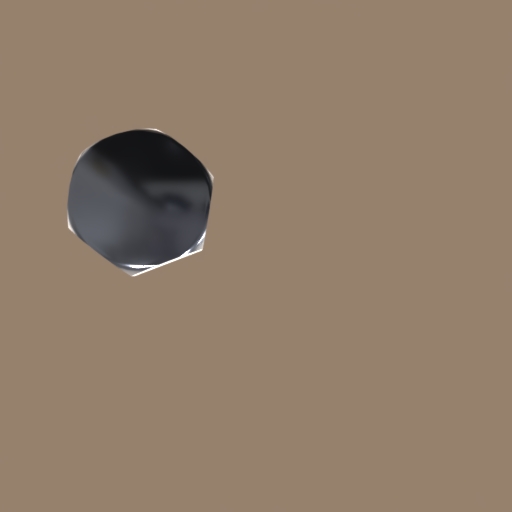
Label: bolt